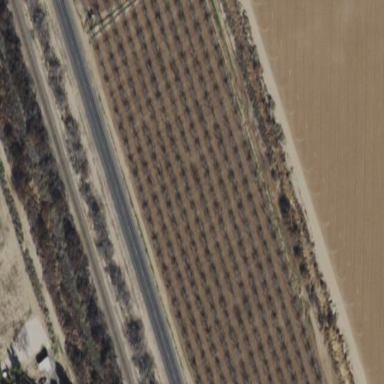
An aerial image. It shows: Orchard.